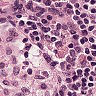
Metastatic tissue present: no